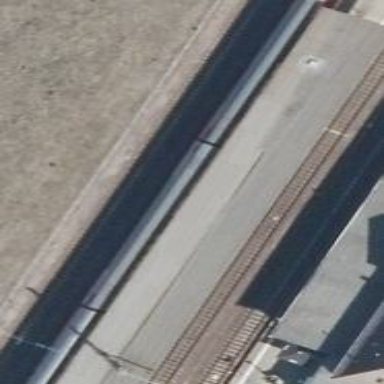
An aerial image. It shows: Railway with electrified contact lines.